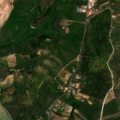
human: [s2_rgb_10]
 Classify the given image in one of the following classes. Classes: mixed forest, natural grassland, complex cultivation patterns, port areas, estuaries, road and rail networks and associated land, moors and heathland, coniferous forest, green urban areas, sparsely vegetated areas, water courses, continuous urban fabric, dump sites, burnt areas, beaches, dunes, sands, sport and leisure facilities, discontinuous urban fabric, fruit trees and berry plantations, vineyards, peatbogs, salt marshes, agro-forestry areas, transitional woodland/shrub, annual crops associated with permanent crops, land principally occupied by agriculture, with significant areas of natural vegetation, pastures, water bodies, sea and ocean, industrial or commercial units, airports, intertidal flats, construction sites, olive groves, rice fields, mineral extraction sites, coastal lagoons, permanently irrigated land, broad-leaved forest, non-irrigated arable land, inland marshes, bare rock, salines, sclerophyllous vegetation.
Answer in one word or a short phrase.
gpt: non-irrigated arable land, olive groves, complex cultivation patterns